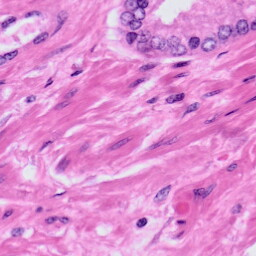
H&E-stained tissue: Prostate